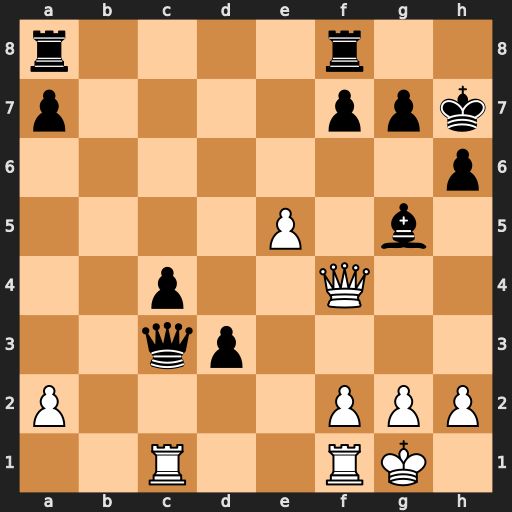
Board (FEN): r4r2/p4ppk/7p/4P1b1/2p2Q2/2qp4/P4PPP/2R2RK1
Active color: w
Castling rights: -
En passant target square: -
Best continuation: Qe4+ f5 exf6+ Kh8 Rxc3